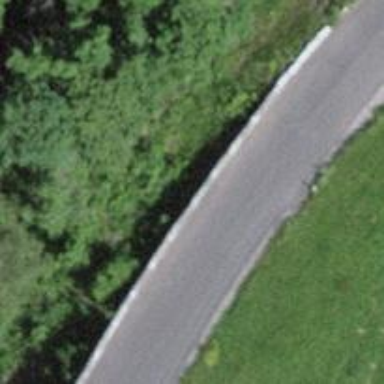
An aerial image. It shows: Asphalt road classified as tertiary.